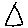
Label: triangle